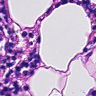
Metastatic tissue present: no